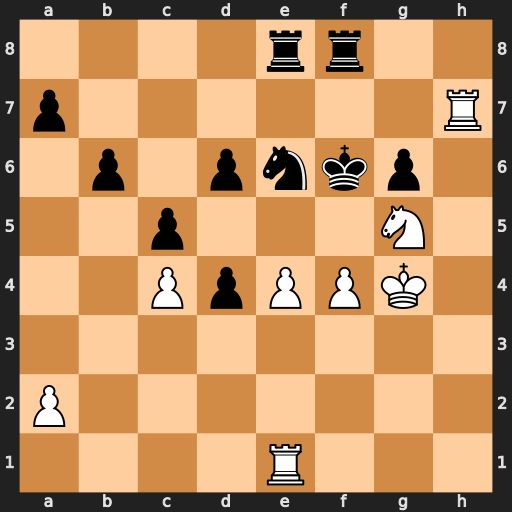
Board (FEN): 4rr2/p6R/1p1pnkp1/2p3N1/2PpPPK1/8/P7/4R3
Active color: w
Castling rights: -
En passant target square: -
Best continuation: e5+ dxe5 fxe5#